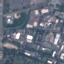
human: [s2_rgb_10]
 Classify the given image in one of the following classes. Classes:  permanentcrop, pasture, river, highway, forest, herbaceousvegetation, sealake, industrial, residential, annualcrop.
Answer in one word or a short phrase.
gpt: Industrial